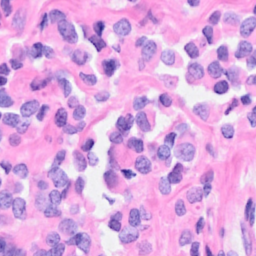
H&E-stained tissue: Breast